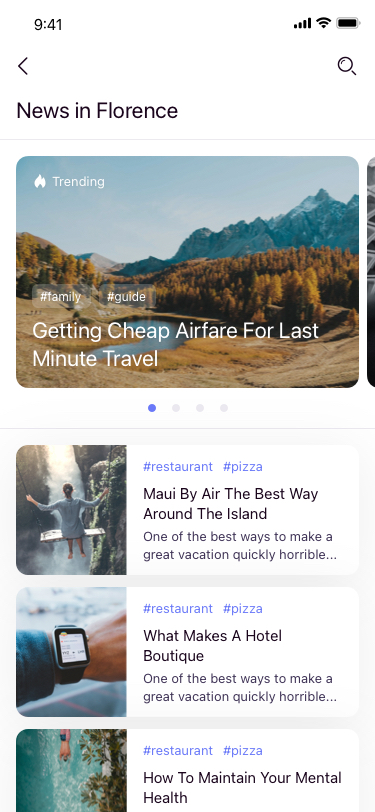
Text in this UI design:
#family
#guide
Getting Cheap Airfare For Last Minute Travel
Trending
Maui By Air The Best Way Around The Island
One of the best ways to make a great vacation quickly horrible...
#restaurant
#pizza
What Makes A Hotel Boutique
One of the best ways to make a great vacation quickly horrible...
#restaurant
#pizza
How To Maintain Your Mental Health
One of the best ways to make a great vacation quickly horrible...
#restaurant
#pizza